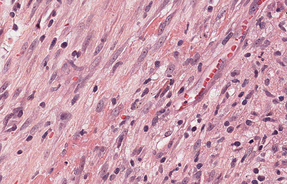
Tumor epithelial tissue: no
Tumor-associated stroma tissue: yes
Normal tissue: no